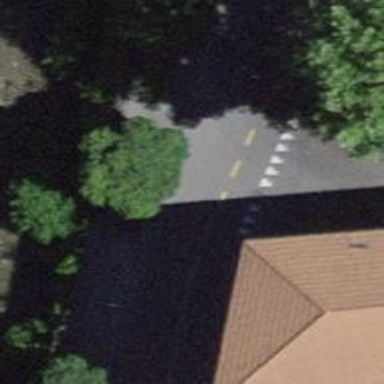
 and cycle lane on the left in the opposite direction."